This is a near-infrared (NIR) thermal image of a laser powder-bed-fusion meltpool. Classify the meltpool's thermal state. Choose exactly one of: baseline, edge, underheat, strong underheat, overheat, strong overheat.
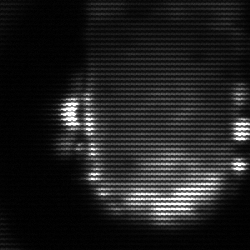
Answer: baseline